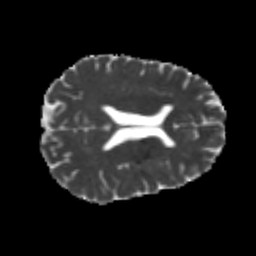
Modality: MD
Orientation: axial
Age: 25
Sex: female
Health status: healthy
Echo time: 0.074 s